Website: macys
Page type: customer-info-address
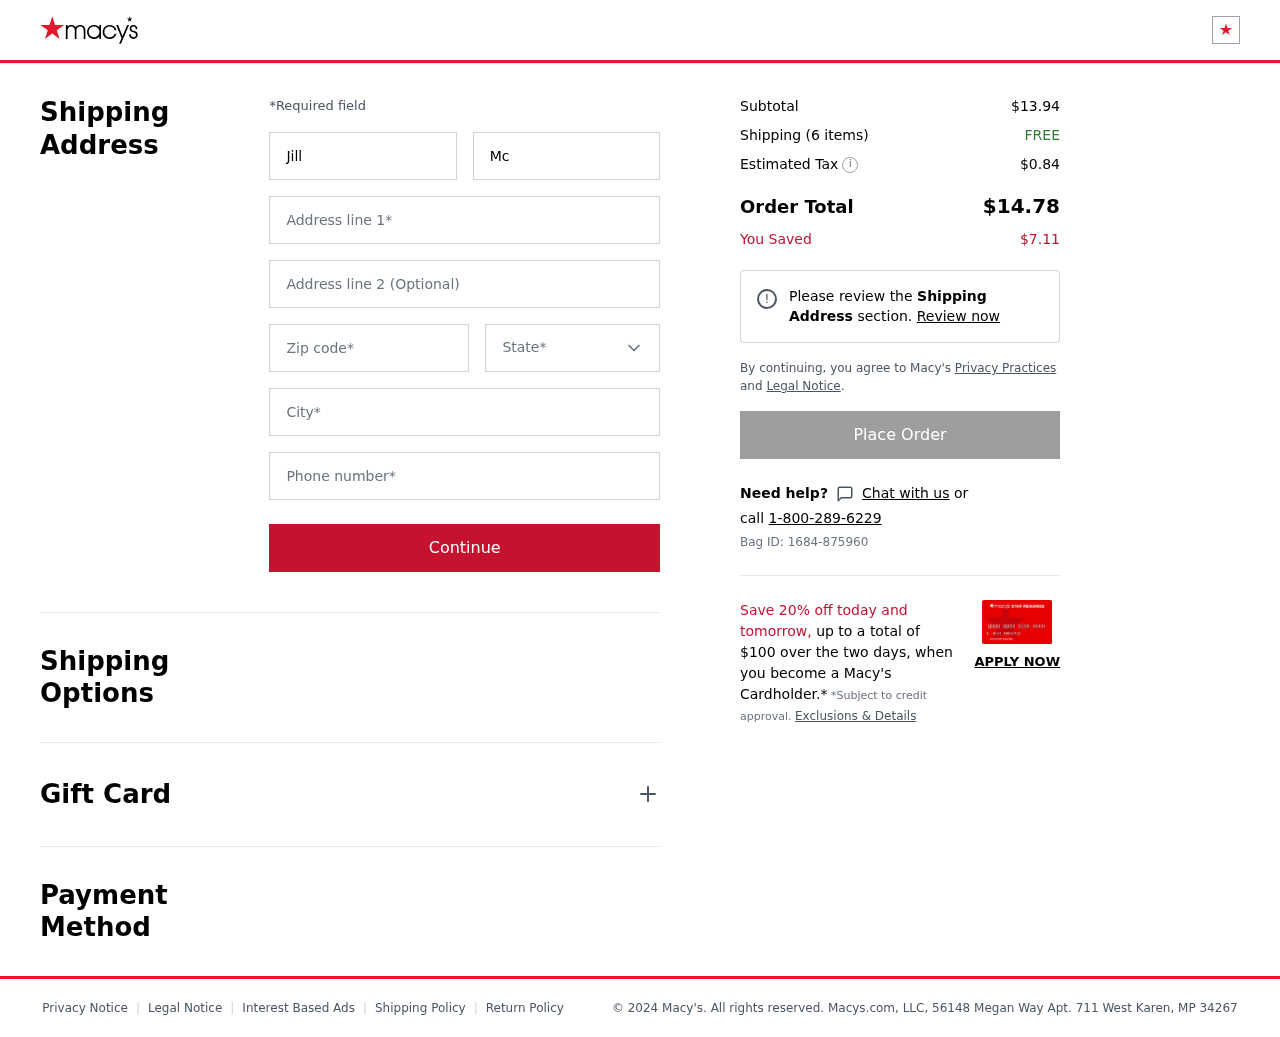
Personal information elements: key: PII_CITY
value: West Karen
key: PII_FIRSTNAME
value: Jill
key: PII_LASTNAME
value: Mcdonald
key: PII_PHONE
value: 9458437466
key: PII_POSTCODE
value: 34267
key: PII_STATE
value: MP
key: PII_STREET
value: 56148 Megan Way Apt. 711
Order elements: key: ORDER_SUBTOTAL
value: $13.94
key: ORDER_NUM_ITEMS
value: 6
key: ORDER_SHIPPING_COST
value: FREE
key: ORDER_TAX
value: $0.84
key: ORDER_TOTAL
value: $14.78
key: ORDER_SAVINGS
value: $7.11
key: ORDER_BAG_ID
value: Bag ID: 1684-875960